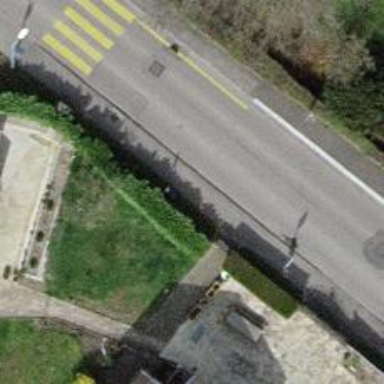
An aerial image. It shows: Asphalt sidewalk leading to platform for public transport.